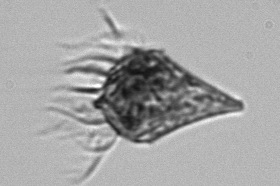
Label: Strombidium_wulffi